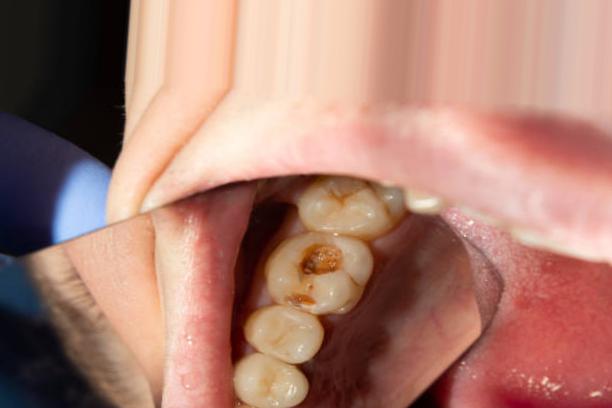
Condition: Caries